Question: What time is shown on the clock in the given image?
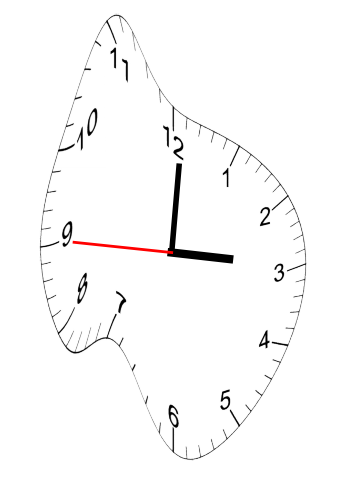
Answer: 03:00:45